Aerial crown-view tile of a tropical tree (Barro Colorado Island, Panama), acquired 20250317:
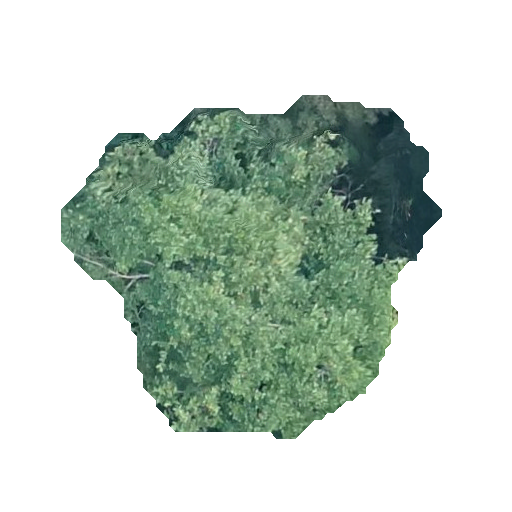
Species: Poulsenia armata
GBIF accepted scientific name: Poulsenia armata
Crown area: 133.956 m²